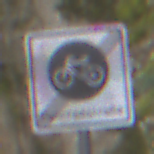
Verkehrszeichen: EndeFahrradstrasse
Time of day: MorningAfternoon
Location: Outdoor (Nature)
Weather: PartlyCloudy
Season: NotSpecified
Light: Natural